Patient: sex M, age 42
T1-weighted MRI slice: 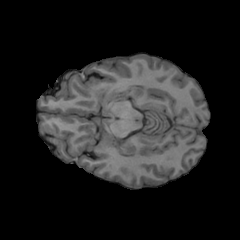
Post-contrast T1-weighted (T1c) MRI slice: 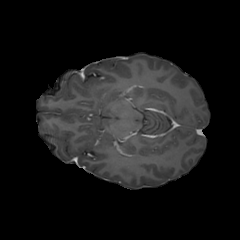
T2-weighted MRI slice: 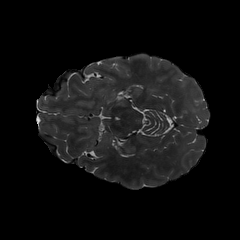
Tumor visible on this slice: no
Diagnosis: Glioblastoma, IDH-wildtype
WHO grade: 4